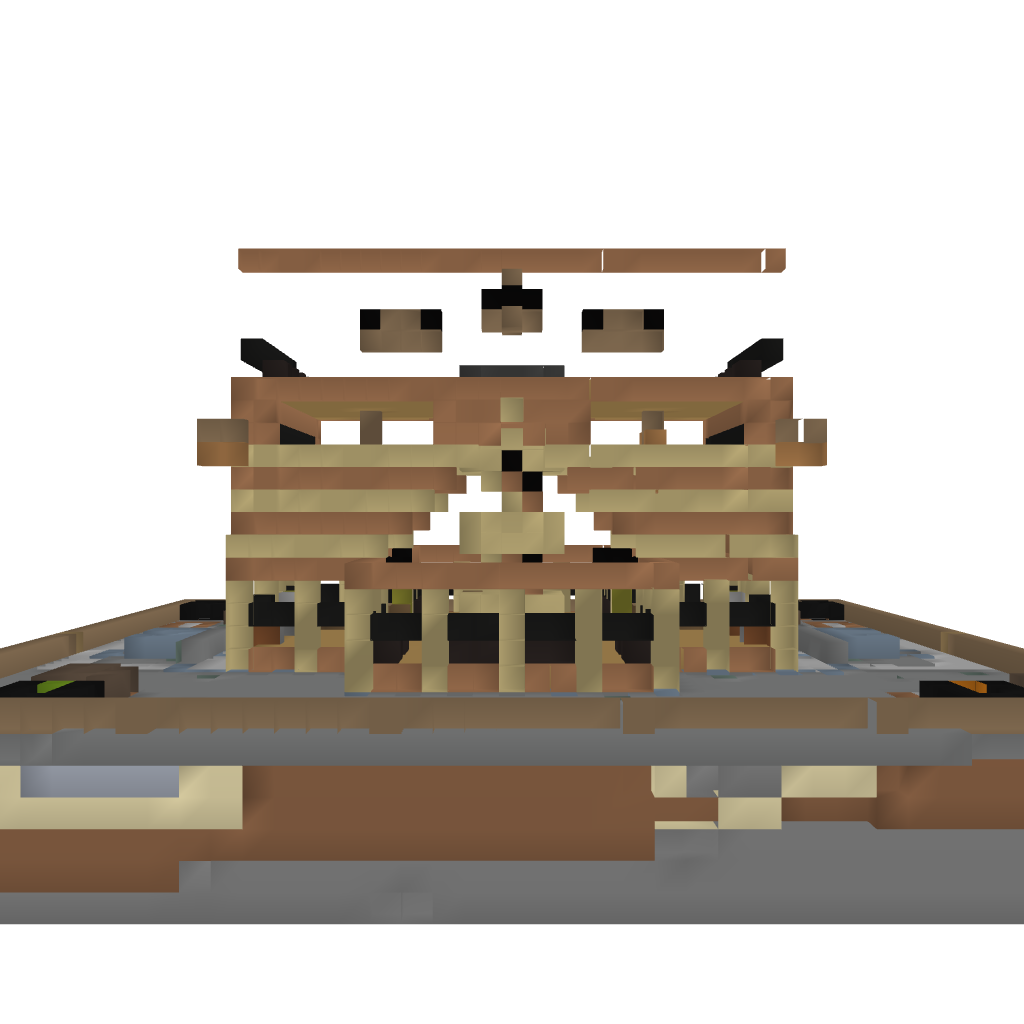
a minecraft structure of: kierownik's mansion